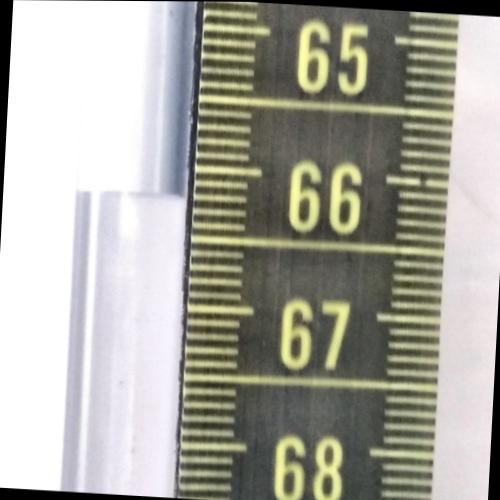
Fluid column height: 66.2 cm